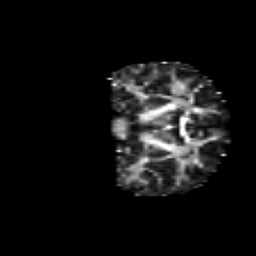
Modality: FA
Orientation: coronal
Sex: female
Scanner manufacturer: siemens
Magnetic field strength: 3 T
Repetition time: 5 s
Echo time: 0.071 s